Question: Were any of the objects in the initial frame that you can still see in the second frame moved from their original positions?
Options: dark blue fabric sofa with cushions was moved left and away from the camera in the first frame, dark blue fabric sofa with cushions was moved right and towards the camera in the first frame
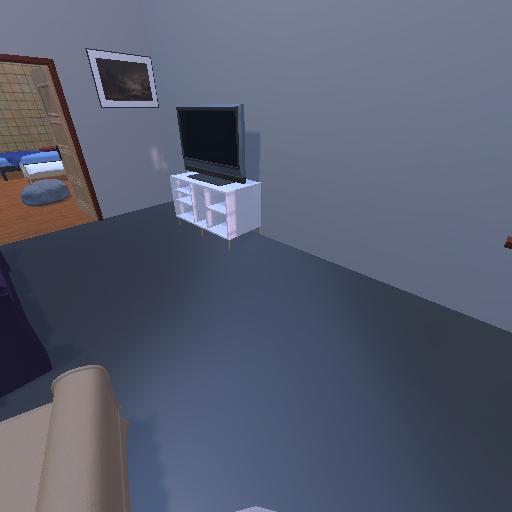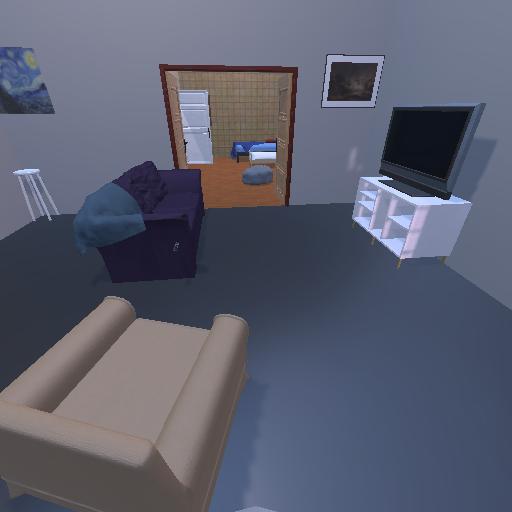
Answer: dark blue fabric sofa with cushions was moved left and away from the camera in the first frame